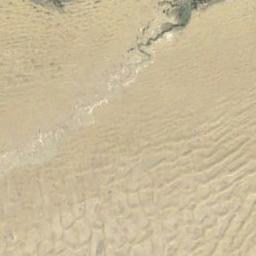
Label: desert